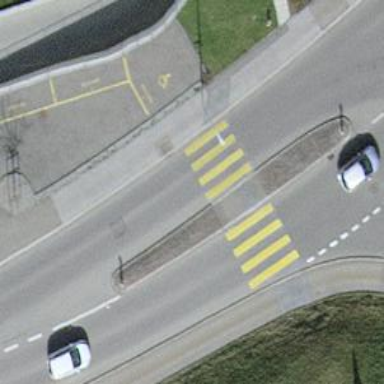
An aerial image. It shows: Uncontrolled zebra crossing with central island.